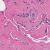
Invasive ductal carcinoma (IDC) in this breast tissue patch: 0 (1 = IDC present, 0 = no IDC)